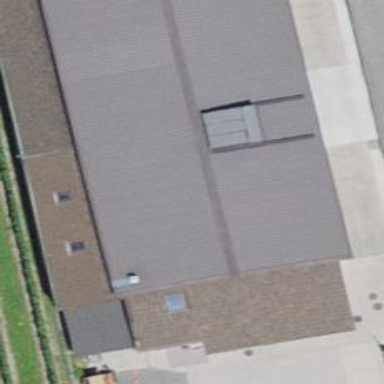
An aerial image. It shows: Industrial building.